Interaction volume radius: 10 \u00c5
Interaction volume height: 40 \u00c5
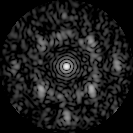
Disorder parameter: 0.5594